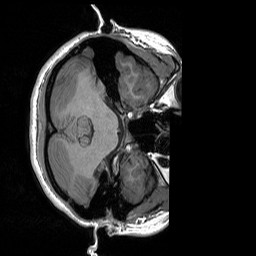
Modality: T1w
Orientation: axial
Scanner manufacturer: siemens
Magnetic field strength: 3 T
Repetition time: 1.76 s
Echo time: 0.0022 s